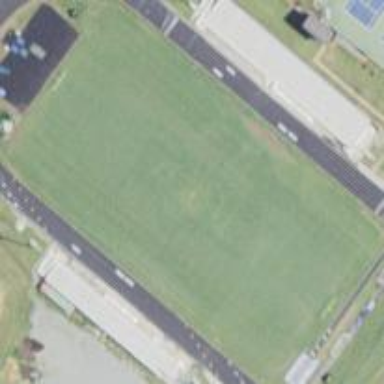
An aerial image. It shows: American football pitch.